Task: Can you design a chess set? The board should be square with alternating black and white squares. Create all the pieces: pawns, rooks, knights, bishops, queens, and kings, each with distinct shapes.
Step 1565:
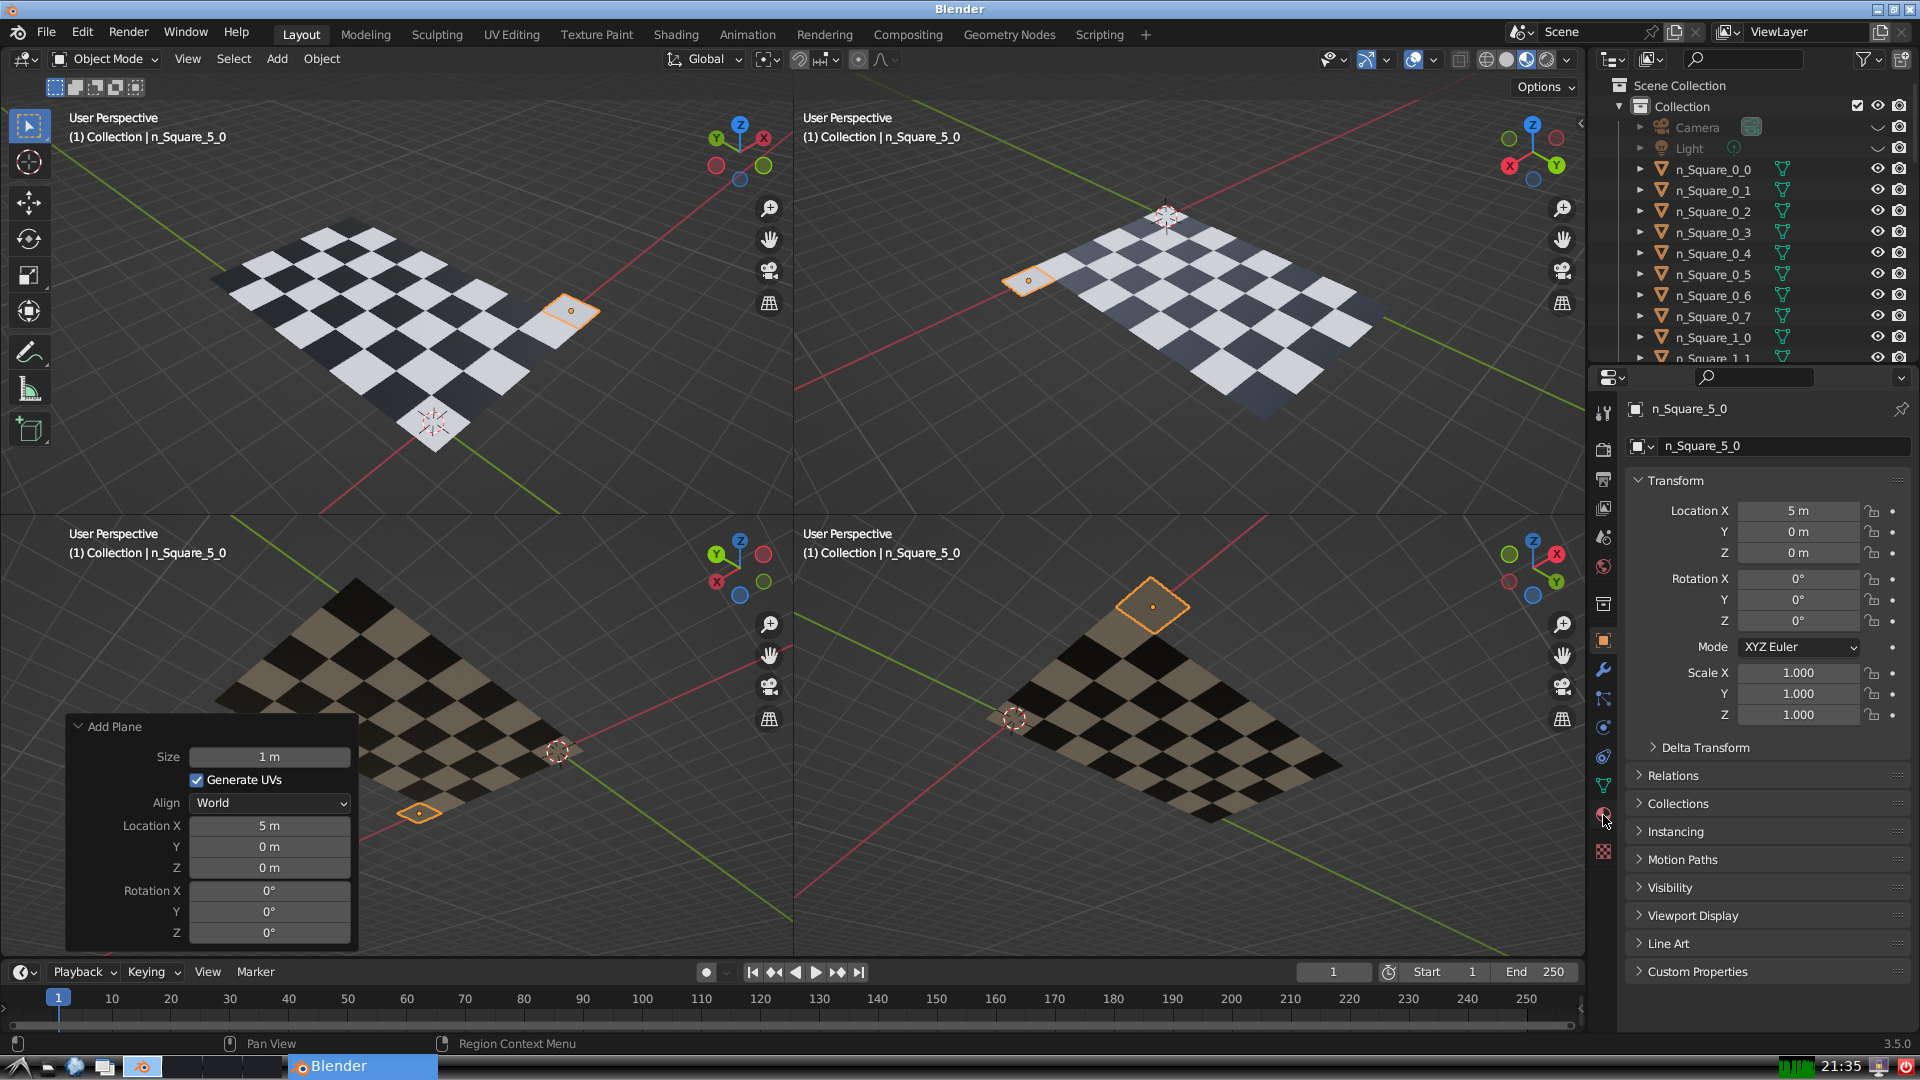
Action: click: no